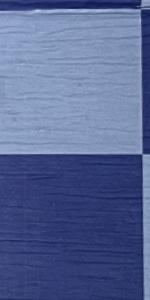
Label: Empty